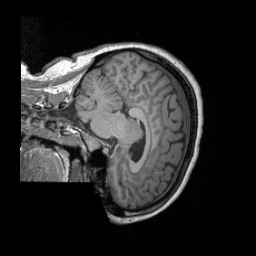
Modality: T1w
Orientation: sagittal
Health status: healthy
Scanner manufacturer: siemens
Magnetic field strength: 3 T
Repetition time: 2.3 s
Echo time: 0.00287 s